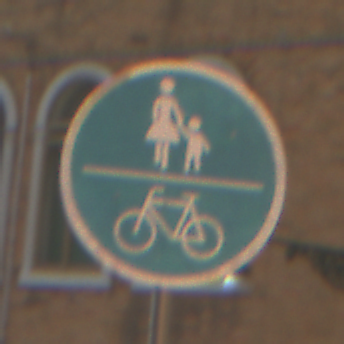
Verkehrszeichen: GemeinsamerGehUndRadweg
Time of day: MorningAfternoon
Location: Outdoor (Urban)
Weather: Clear
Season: NotSpecified
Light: Natural